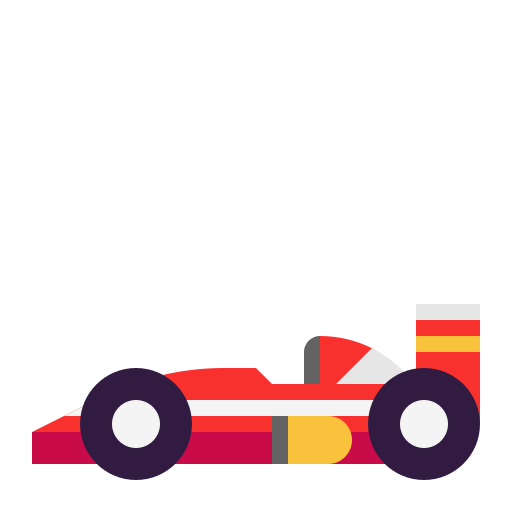
racing car flat